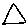
Label: triangle